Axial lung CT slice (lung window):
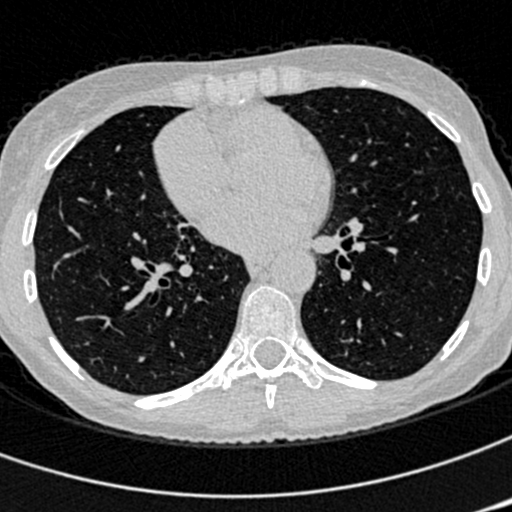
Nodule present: no